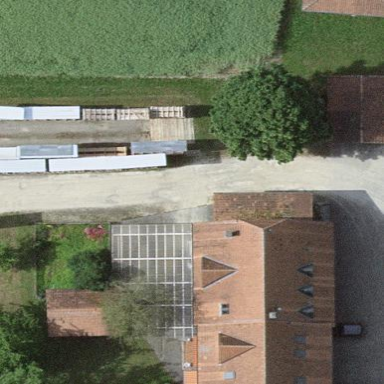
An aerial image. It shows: Farmyard area.